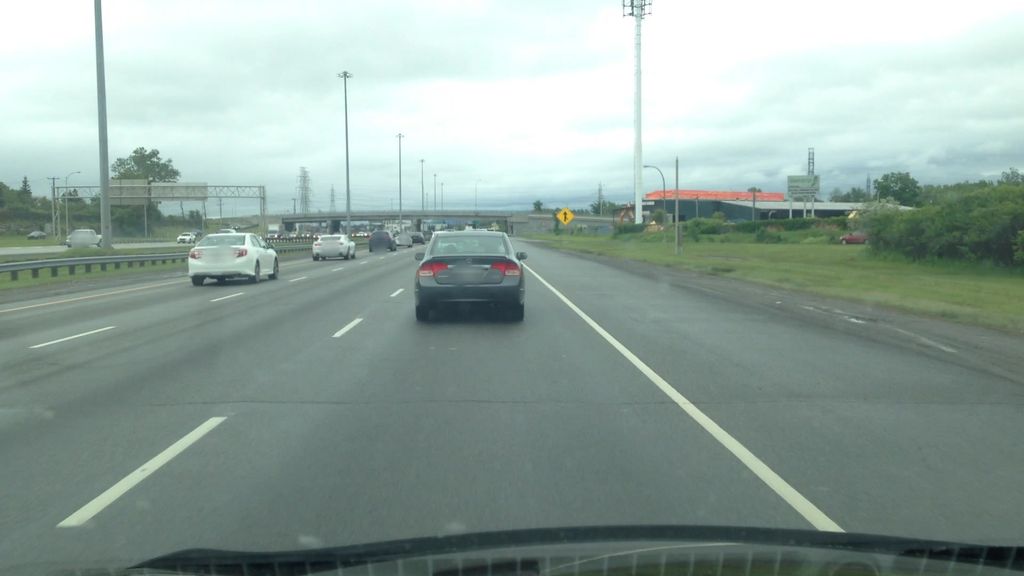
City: montreal